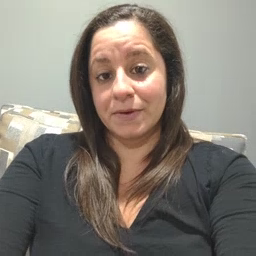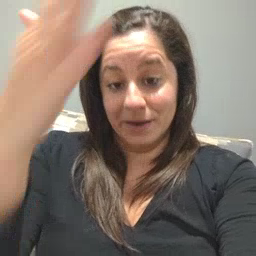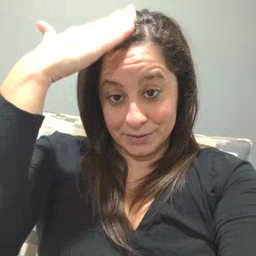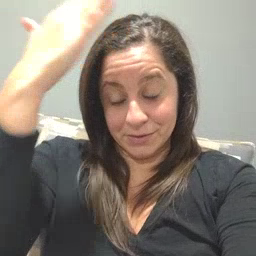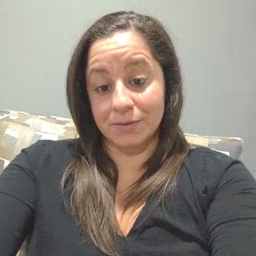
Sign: hat